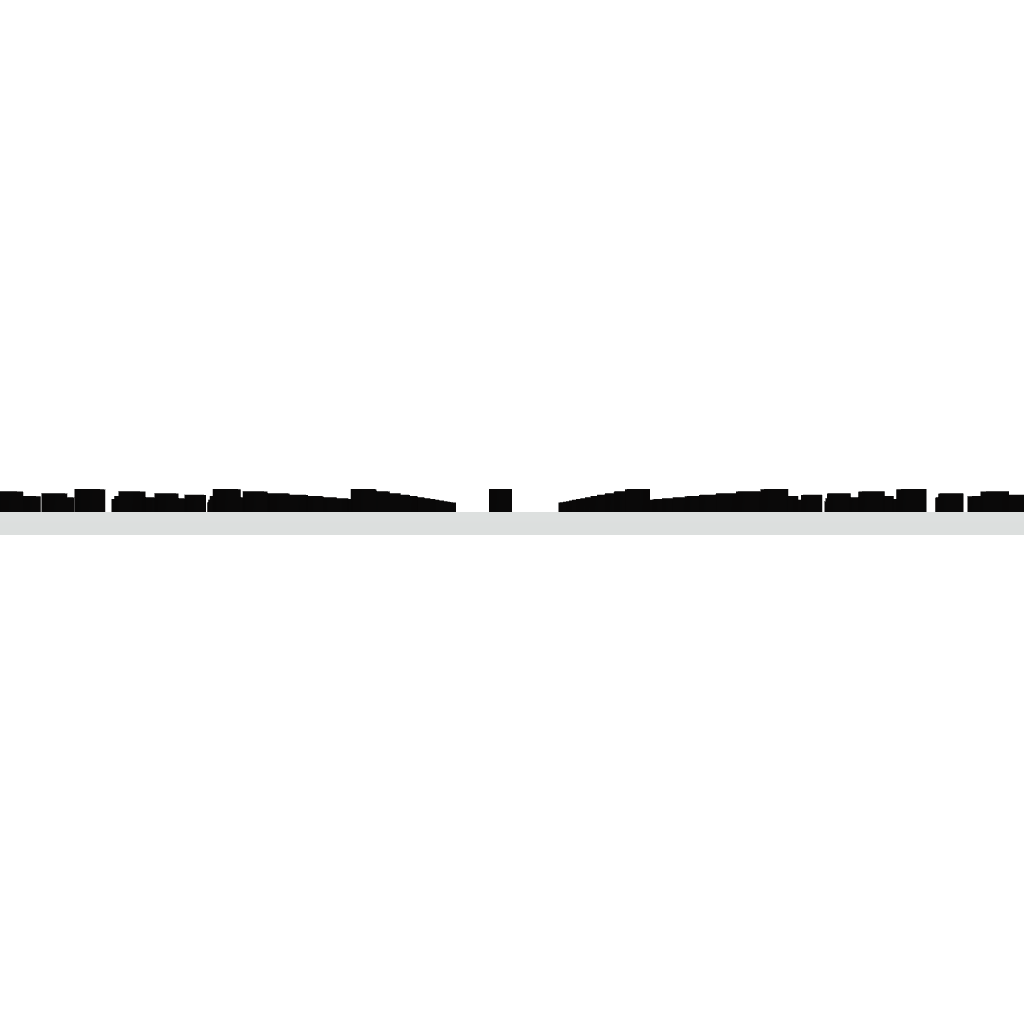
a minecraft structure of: large Ubuntu human logo